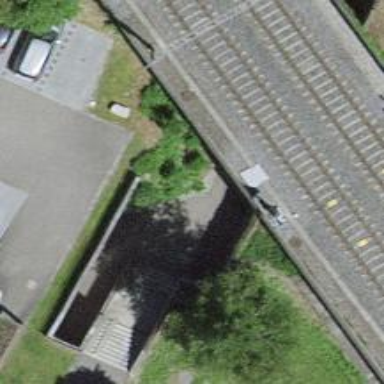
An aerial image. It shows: Asphalt footway that goes through tunnel.